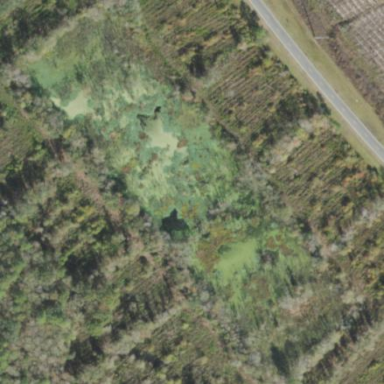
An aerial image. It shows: Swamp in wetland area.